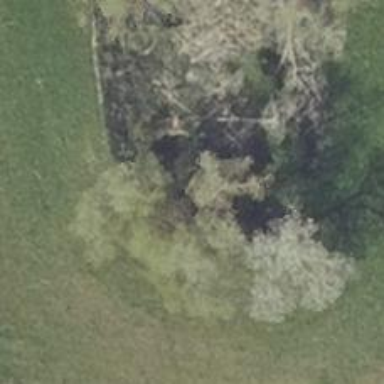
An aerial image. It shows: Deciduous tree with broadleaved leaves.